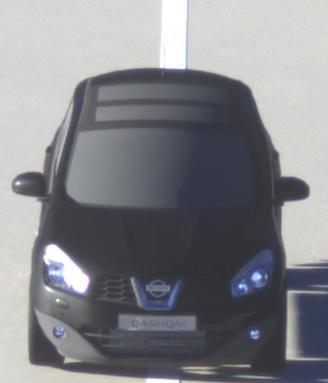
Make: Nissan
Model: Qashqai 1.6
Detailed model: Qashqai (J10)
Model produced from: 2010/03
Model produced until: 2010/08
Doors: 5
Color: black
Road condition: dry road
Daytime: sunrise or sunset
Contrast: high contrast